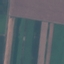
Land use / land cover: AnnualCrop